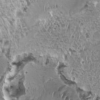
Label: not_dusty